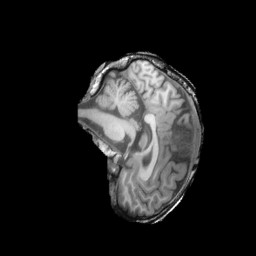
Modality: T1w
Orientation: sagittal
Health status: ill
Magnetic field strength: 3 T